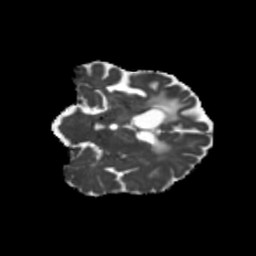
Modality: MD
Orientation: coronal
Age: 46
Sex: male
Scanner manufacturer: siemens
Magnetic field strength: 3 T
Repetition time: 5.25 s
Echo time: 0.08 s